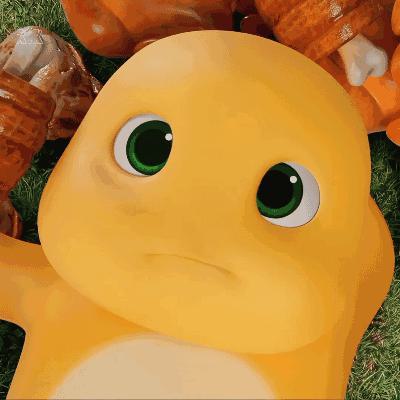
Label: nailong